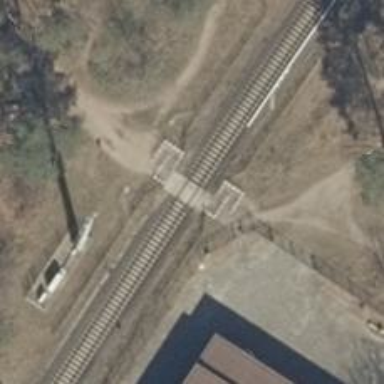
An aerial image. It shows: Uncontrolled railway crossing with chicane.